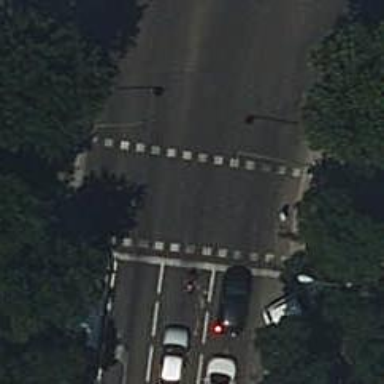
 there are traffic signals and zebra crossing."